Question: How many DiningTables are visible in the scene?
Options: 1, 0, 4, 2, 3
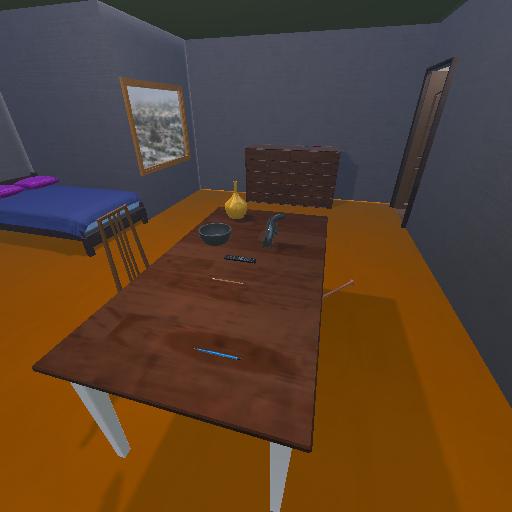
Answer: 1